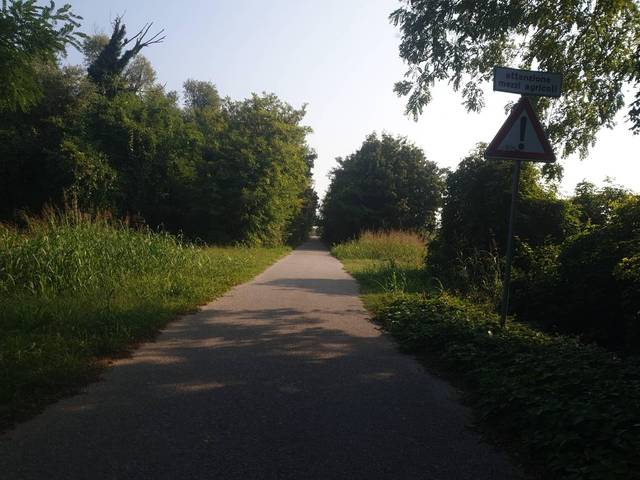
Region: Italy
Coordinates: 45.484, 11.683